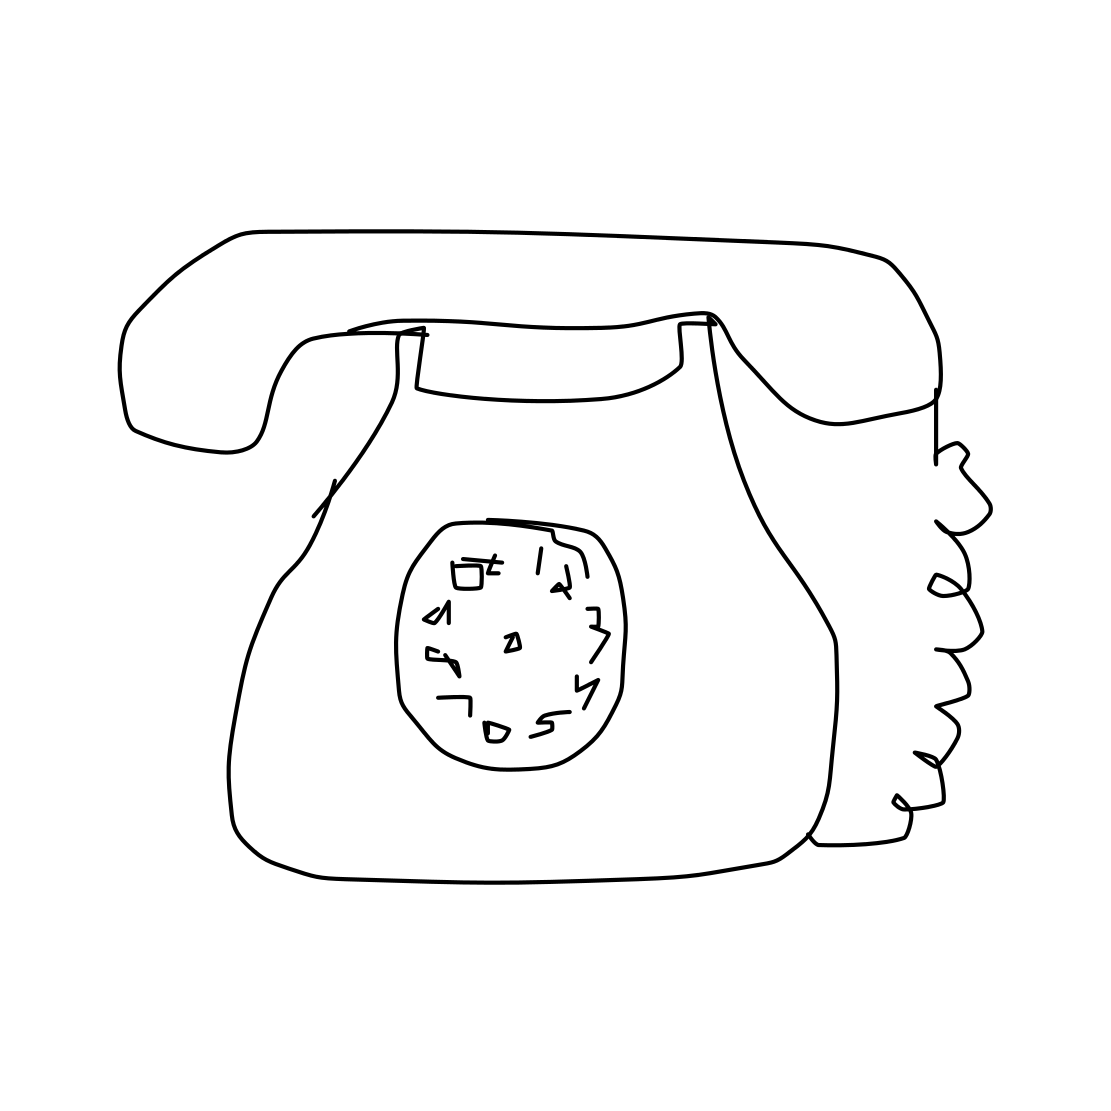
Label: telephone